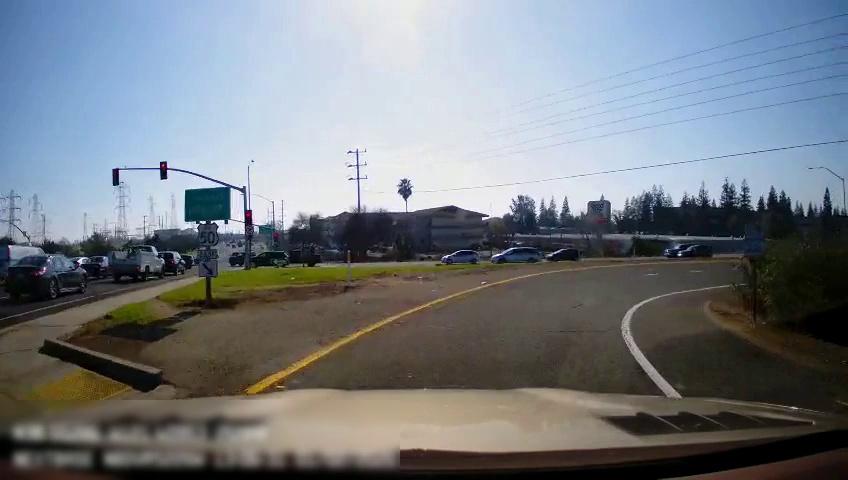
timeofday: Day
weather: Sunny
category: Drivable Space
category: Drivable Space
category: Vehicles | Car
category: Vehicles | Car
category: Vehicles | Truck
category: Vehicles | Car
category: Vehicles | Car
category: Vehicles | Car
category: Vehicles | Car
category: Vehicles | Truck
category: Vehicles | Car
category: Vehicles | Car
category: Vehicles | Truck
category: Vehicles | Other LV
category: Vehicles | Car
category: Vehicles | Car
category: Lanes | Current Lane
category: Lanes | Current Lane
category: Lanes | Alternate Lane
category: Lanes | Current Lane
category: Lanes | Alternate Lane
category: Traffic | Lights
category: Traffic | Lights
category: Traffic | Lights
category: Traffic | Signs
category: Traffic | Signs